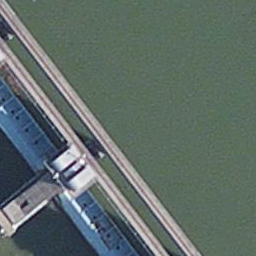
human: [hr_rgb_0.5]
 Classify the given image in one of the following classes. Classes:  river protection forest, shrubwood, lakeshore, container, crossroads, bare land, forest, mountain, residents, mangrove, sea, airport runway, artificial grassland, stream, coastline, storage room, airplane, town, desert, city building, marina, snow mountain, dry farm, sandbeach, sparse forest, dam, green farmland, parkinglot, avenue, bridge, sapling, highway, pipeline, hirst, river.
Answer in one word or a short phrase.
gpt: dam